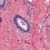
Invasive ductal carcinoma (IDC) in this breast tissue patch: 0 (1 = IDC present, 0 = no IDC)